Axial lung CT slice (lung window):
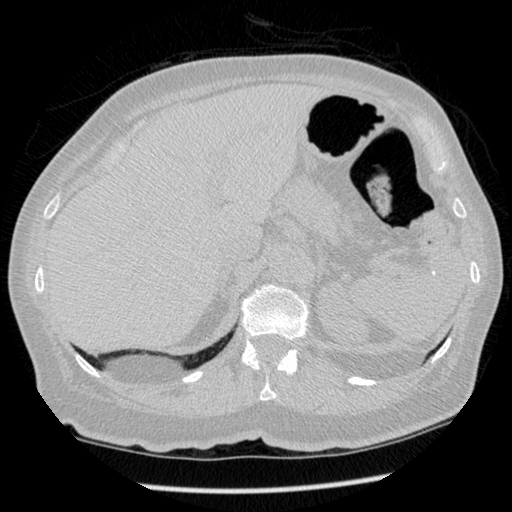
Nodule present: no